Field crop: maize
Growth stage: 2
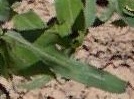
Species: maize